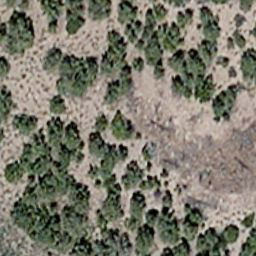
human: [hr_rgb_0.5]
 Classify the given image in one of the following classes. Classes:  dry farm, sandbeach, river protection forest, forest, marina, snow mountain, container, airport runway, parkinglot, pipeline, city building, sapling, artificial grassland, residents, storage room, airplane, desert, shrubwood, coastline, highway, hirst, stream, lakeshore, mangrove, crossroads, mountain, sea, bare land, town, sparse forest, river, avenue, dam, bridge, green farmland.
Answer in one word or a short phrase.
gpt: sparse forest